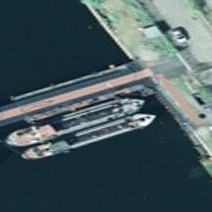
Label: civil